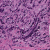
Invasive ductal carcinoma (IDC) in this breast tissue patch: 1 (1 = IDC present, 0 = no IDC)